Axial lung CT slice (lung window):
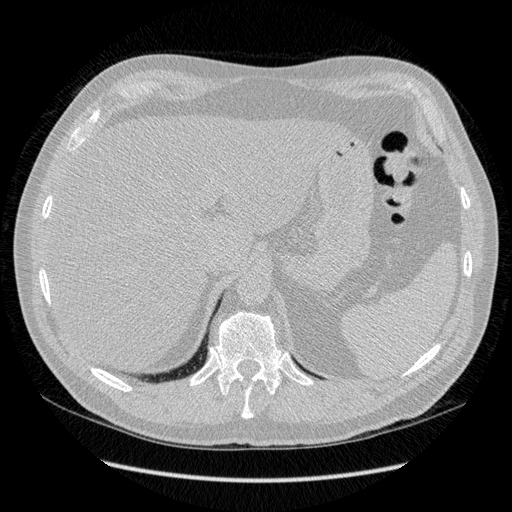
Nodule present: no